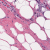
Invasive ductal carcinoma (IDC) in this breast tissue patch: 1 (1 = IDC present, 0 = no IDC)